Question: I seem to be getting some odd issues with clipping from this small demo of a rotating cube:
'''
private static int x = 0;
public static void start(Demo lf) {
try {
Display.setDisplayMode(new DisplayMode(640,640));
Display.setTitle("Cube Demo 3D");
Display.create();
} catch (LWJGLException e) {
e.printStackTrace();
}
GL11.glMatrixMode(GL11.GL_PROJECTION);
GL11.glLoadIdentity();
GL11.glOrtho(-5, 5, -5, 5, -1, 5);
GL11.glMatrixMode(GL11.GL_MODELVIEW);
while (!Display.isCloseRequested()) {
Display.sync(60);
CubeRenderer.render(lf);
}
Display.destroy();
}
public static void render(Demo lf) {
GL11.glClear(GL11.GL_DEPTH_BUFFER_BIT|GL11.GL_COLOR_BUFFER_BIT);
GL11.glEnable(GL11.GL_CULL_FACE);
GL11.glEnable(GL11.GL_DEPTH_TEST);
GL11.glColor3f(1, 0, 0);
GL11.glRotatef(x++, 1, 1, 1);
GL11.glBegin(GL11.GL_QUADS);
GL11.glColor3f(1.0f,1.0f,1.0f);
GL11.glVertex3f( 1.0f, 1.0f,-1.0f);
GL11.glVertex3f(-1.0f, 1.0f,-1.0f);
GL11.glVertex3f(-1.0f, 1.0f, 1.0f);
GL11.glVertex3f( 1.0f, 1.0f, 1.0f);
GL11.glColor3f(1.0f,1.0f,1.0f);
GL11.glVertex3f( 1.0f,-1.0f, 1.0f);
GL11.glVertex3f(-1.0f,-1.0f, 1.0f);
GL11.glVertex3f(-1.0f,-1.0f,-1.0f);
GL11.glVertex3f( 1.0f,-1.0f,-1.0f);
GL11.glColor3f(1.0f,1.0f,1.0f);
GL11.glVertex3f( 1.0f, 1.0f, 1.0f);
GL11.glVertex3f(-1.0f, 1.0f, 1.0f);
GL11.glVertex3f(-1.0f,-1.0f, 1.0f);
GL11.glVertex3f( 1.0f,-1.0f, 1.0f);
GL11.glColor3f(1.0f,1.0f,1.0f);
GL11.glVertex3f( 1.0f,-1.0f,-1.0f);
GL11.glVertex3f(-1.0f,-1.0f,-1.0f);
GL11.glVertex3f(-1.0f, 1.0f,-1.0f);
GL11.glVertex3f( 1.0f, 1.0f,-1.0f);
GL11.glColor3f(1.0f,1.0f,1.0f);
GL11.glVertex3f(-1.0f, 1.0f, 1.0f);
GL11.glVertex3f(-1.0f, 1.0f,-1.0f);
GL11.glVertex3f(-1.0f,-1.0f,-1.0f);
GL11.glVertex3f(-1.0f,-1.0f, 1.0f);
GL11.glColor3f(1.0f,1.0f,1.0f);
GL11.glVertex3f( 1.0f, 1.0f,-1.0f);
GL11.glVertex3f( 1.0f, 1.0f, 1.0f);
GL11.glVertex3f( 1.0f,-1.0f, 1.0f);
GL11.glVertex3f( 1.0f,-1.0f,-1.0f);
GL11.glEnd();
GL11.glLoadIdentity();
Display.update();
}
public static void main(String argv[]) {
Demo lf = new Demo(100);
lf.step();
CubeRenderer.start(lf);
}
}
'''
Here's a picture of the result:

It looks like the front face of the cube occasionally becomes invisible as the cube rotates, showing a black triangle.
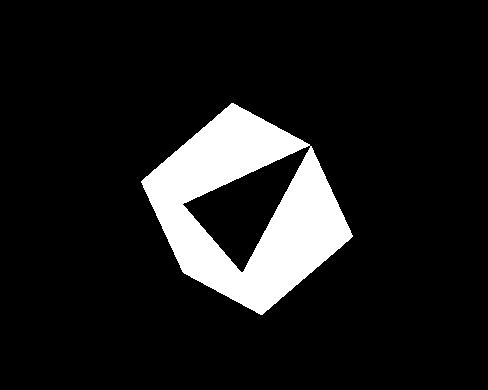
Answer: Your orthographic projection matrix is cutting off part of the cube:
'''
GL11.glOrtho(-5, 5, -5, 5, -1, 5);
'''
The near plane is at -1. However, as your rotate a unit cube, some points on the transformed surface will be closer than -1. The rasterizer will drop the parts of the geometry that extend past the near plane.
Since you have face culling turned on you're not seeing the rear-facing triangles through the cube. The effect would be more obvious if you assigned each face of the cube a different color and turned off face culling. Then you'd be able to see the opposite sides of the cube through the hole being created.
Try setting your near plane to -5, or try reducing the cube in size.
Also as an aside, I suggest you avoid 'Display.sync()' and simply use 'Display.setVSyncEnabled(true)' during initialization to control the framerate.